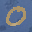
Label: 0